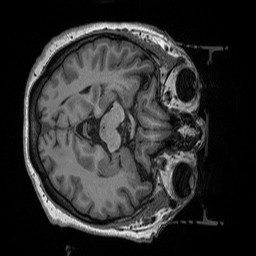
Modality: T1w
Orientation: axial
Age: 53
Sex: female
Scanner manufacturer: siemens
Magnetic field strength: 3 T
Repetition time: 2.53 s
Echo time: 0.00219 s